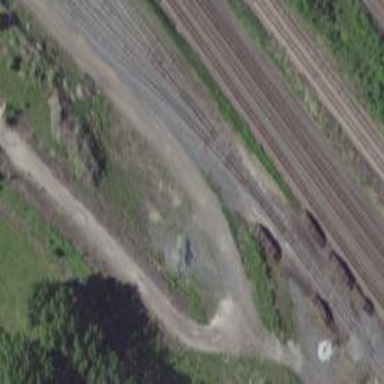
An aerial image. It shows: Railway yard in service.